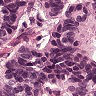
Metastatic tissue present: yes